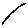
Label: line